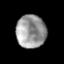
Tissue: prostate
Cell type: T cells
Senescence score: 0.3315
Nuclear area (px): 960
Mean DAPI intensity: 154.31